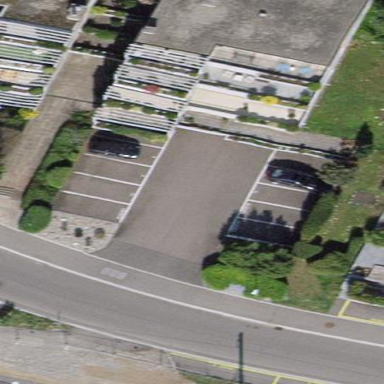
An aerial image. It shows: Parking area with surface.